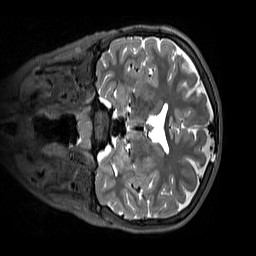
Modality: T2w
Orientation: coronal
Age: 11
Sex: female
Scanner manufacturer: siemens
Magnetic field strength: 3 T
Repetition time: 3.2 s
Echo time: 0.408 s